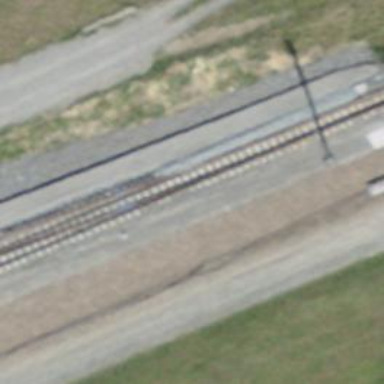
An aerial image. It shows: Narrow-gauge railway with single track. The railway is electrified with contact line.